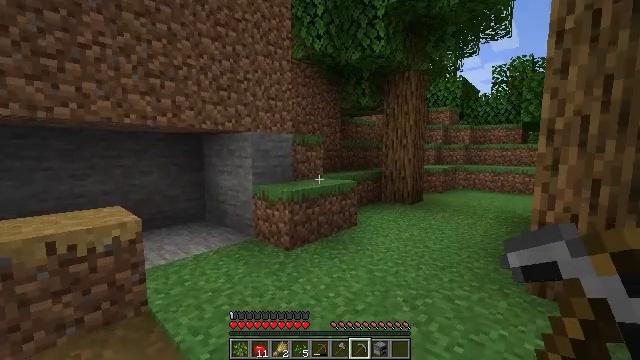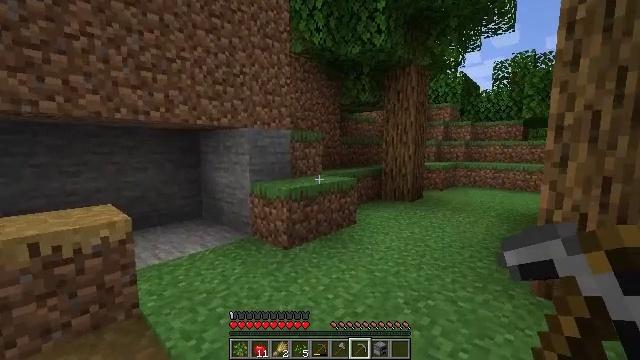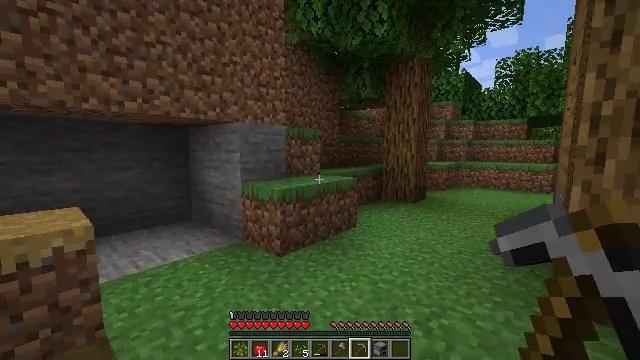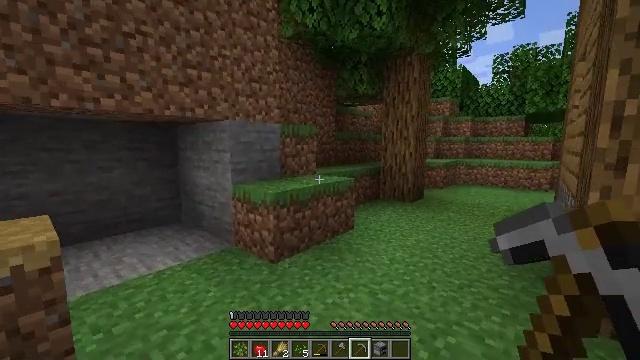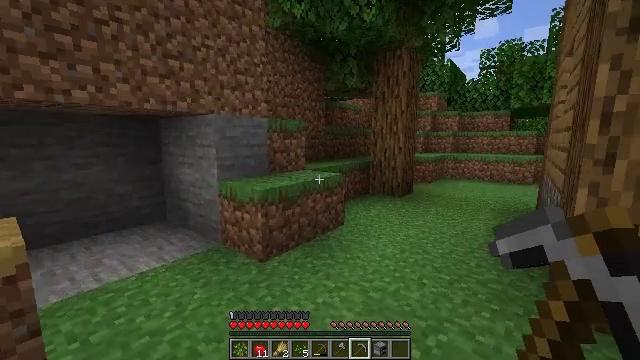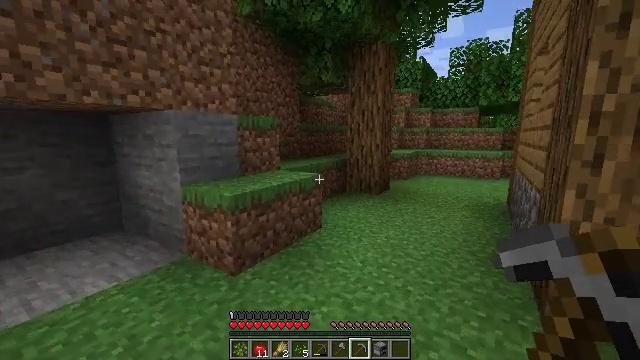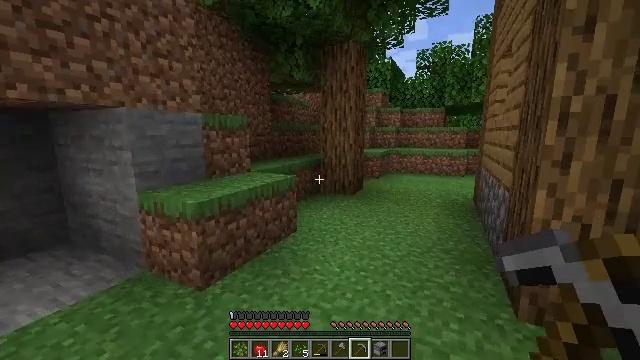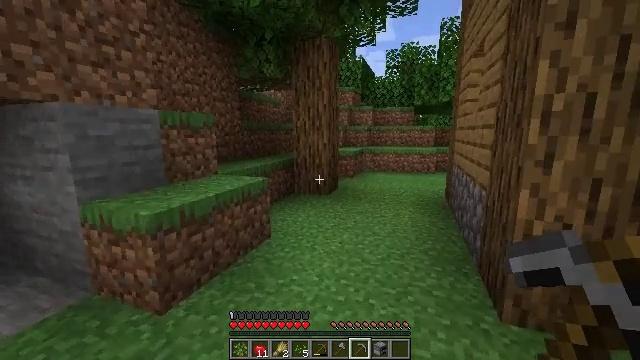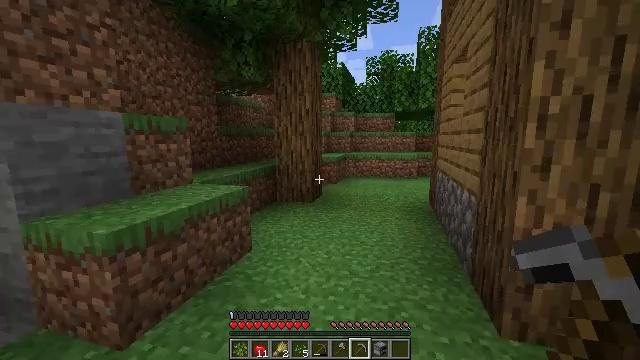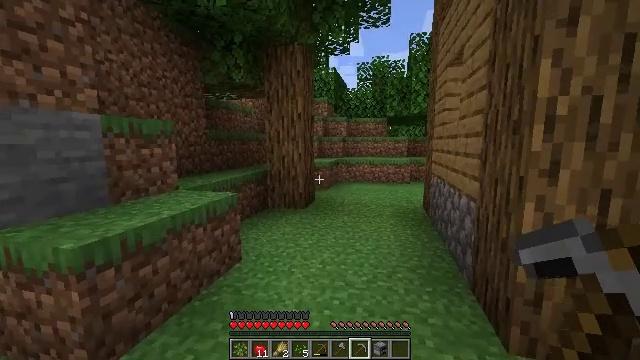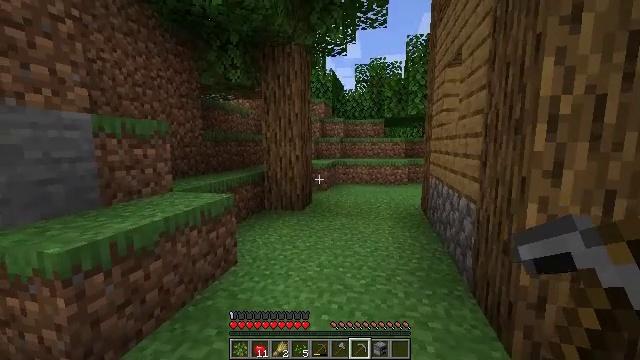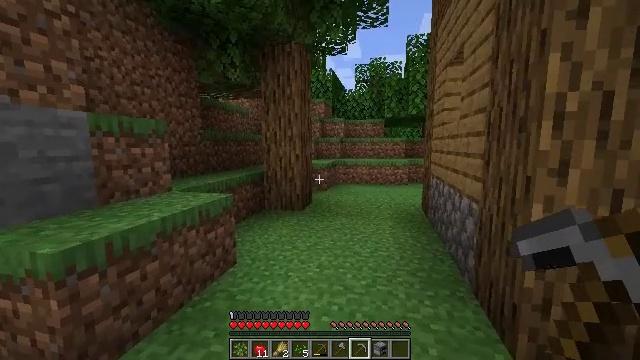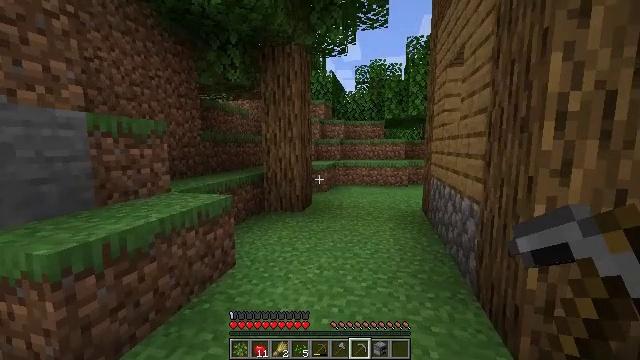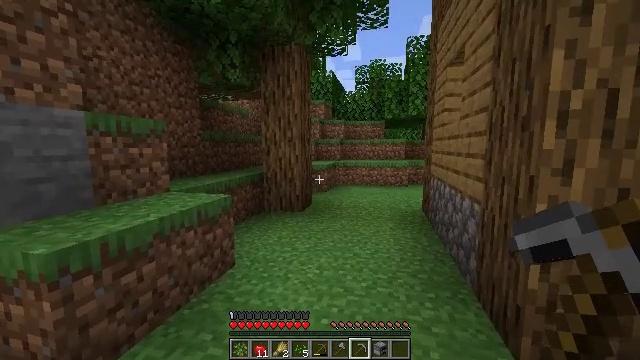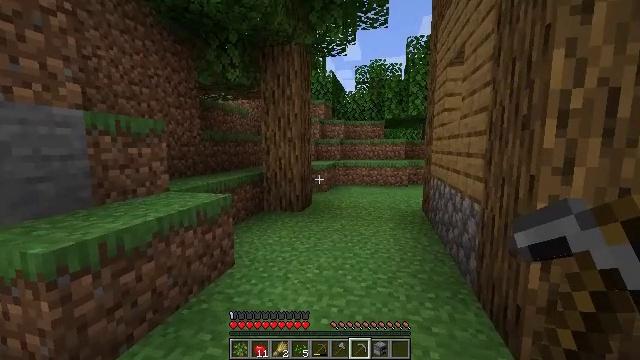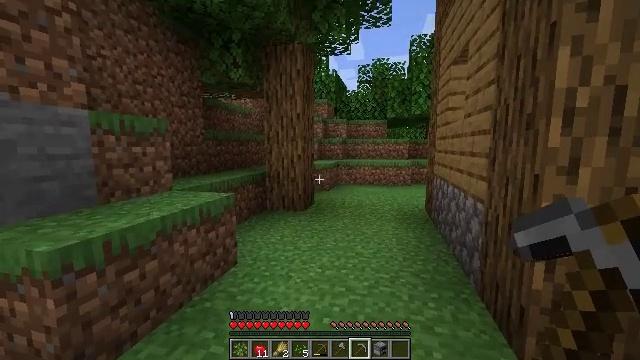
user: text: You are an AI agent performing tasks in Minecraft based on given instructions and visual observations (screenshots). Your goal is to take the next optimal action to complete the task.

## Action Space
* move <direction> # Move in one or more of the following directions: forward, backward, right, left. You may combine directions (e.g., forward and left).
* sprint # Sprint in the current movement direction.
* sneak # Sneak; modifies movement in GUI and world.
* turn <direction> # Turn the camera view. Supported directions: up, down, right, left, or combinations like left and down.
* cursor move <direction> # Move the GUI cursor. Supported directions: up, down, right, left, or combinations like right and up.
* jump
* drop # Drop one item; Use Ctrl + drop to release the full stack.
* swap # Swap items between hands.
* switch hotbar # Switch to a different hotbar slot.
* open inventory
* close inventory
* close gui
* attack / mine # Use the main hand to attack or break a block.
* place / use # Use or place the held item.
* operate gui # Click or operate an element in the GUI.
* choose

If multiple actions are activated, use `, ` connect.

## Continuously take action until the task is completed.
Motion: motion action
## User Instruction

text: Reclaim the grass path segment.
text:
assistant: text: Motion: move forward
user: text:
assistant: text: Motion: move forward
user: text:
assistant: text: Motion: move forward
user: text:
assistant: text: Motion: move forward, turn right and down
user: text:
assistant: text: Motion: move forward, turn right
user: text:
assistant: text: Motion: move forward, turn right
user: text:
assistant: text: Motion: move forward, turn right
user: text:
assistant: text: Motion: move forward, turn right and up
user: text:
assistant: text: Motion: turn right and up
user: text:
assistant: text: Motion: no_op
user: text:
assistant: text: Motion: no_op
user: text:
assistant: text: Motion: no_op
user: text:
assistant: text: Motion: no_op
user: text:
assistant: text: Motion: no_op
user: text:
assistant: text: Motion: no_op
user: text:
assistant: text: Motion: no_op
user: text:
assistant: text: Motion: no_op
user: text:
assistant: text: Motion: no_op
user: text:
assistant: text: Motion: no_op
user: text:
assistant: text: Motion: no_op
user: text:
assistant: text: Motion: no_op
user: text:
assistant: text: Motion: no_op
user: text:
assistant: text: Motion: turn left and up
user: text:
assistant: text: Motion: no_op
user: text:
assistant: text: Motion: no_op
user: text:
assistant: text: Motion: no_op
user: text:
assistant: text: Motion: turn up
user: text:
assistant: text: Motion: turn left
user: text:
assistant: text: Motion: turn left and down
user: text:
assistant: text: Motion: turn left